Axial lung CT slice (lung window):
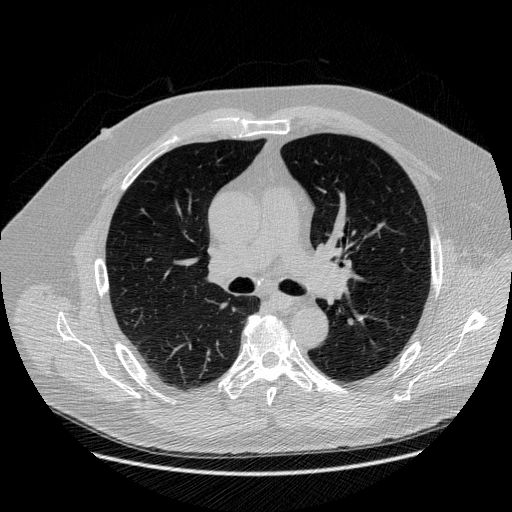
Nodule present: no